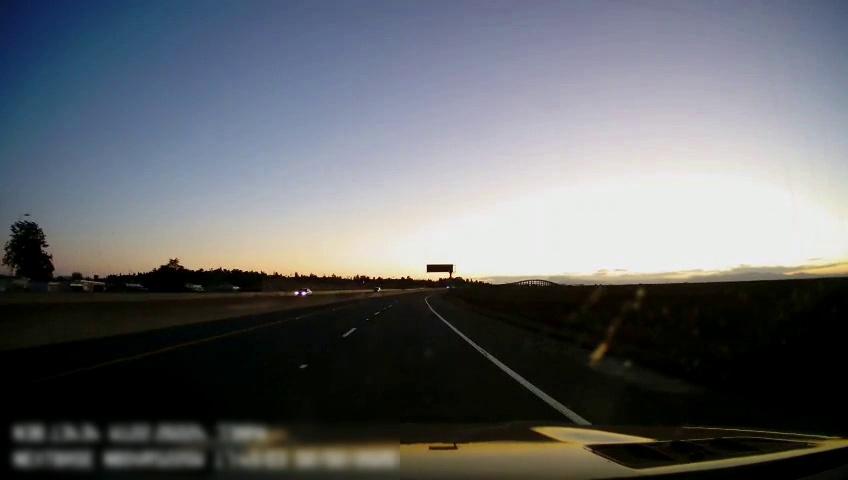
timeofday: Dusk/Dawn/Twilight
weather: Sunny
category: Drivable Space
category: Vehicles | Car
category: Lanes | Current Lane
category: Lanes | Current Lane
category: Lanes | Alternate Lane